Interaction volume radius: 5 \u00c5
Interaction volume height: 25 \u00c5
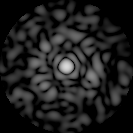
Disorder parameter: 0.8252